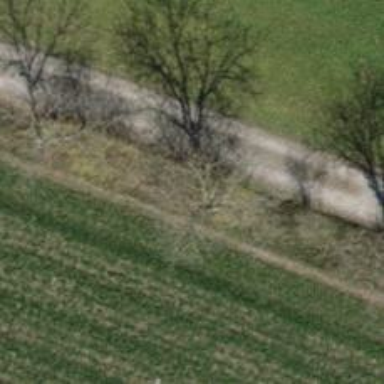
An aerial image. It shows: Agricultural area with broadleaved deciduous trees.